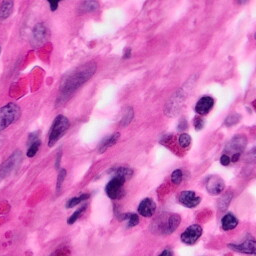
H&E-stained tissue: Pancreatic